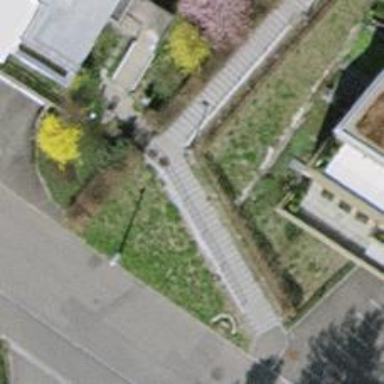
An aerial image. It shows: Road with steps.